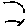
Label: hexagon